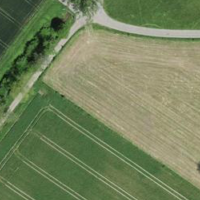
EUNIS habitat code: 25
Species observed at this site:
Motacilla cinerea